The image is the raw time-domain waveform of a rolling-element bearing's vibration signal. Determine the bearing's health state. Answer with exactly one of: normal, inner_race, outer_race, ball.
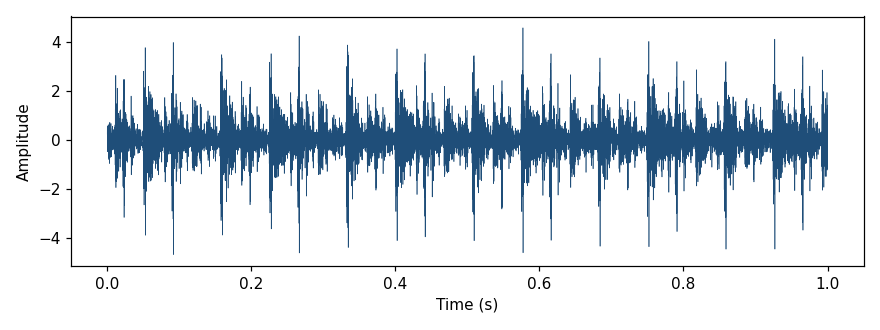
Answer: outer_race